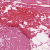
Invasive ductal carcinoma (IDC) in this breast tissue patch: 0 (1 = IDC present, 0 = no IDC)